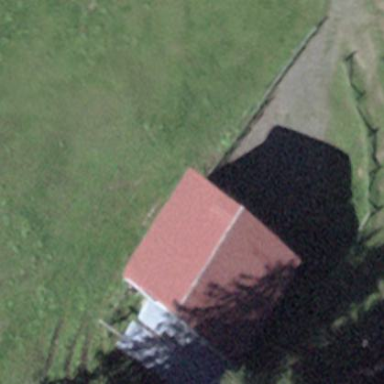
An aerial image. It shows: Building with tile roof.